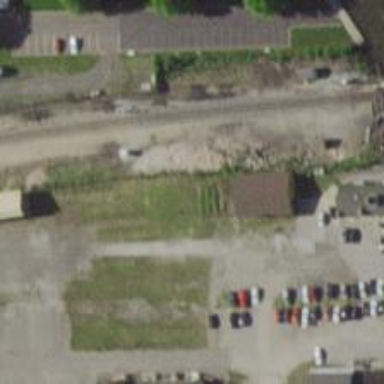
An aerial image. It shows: Outdoor signal box located at the railway.